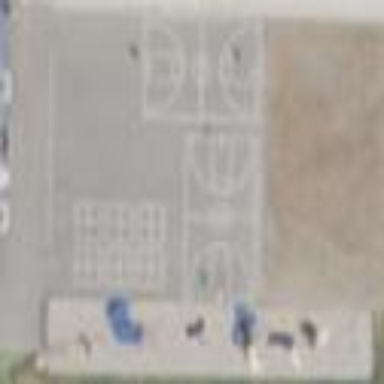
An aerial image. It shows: Playground area for leisure activities on the land.